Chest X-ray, PA view. Patient: 36 years old, sex M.
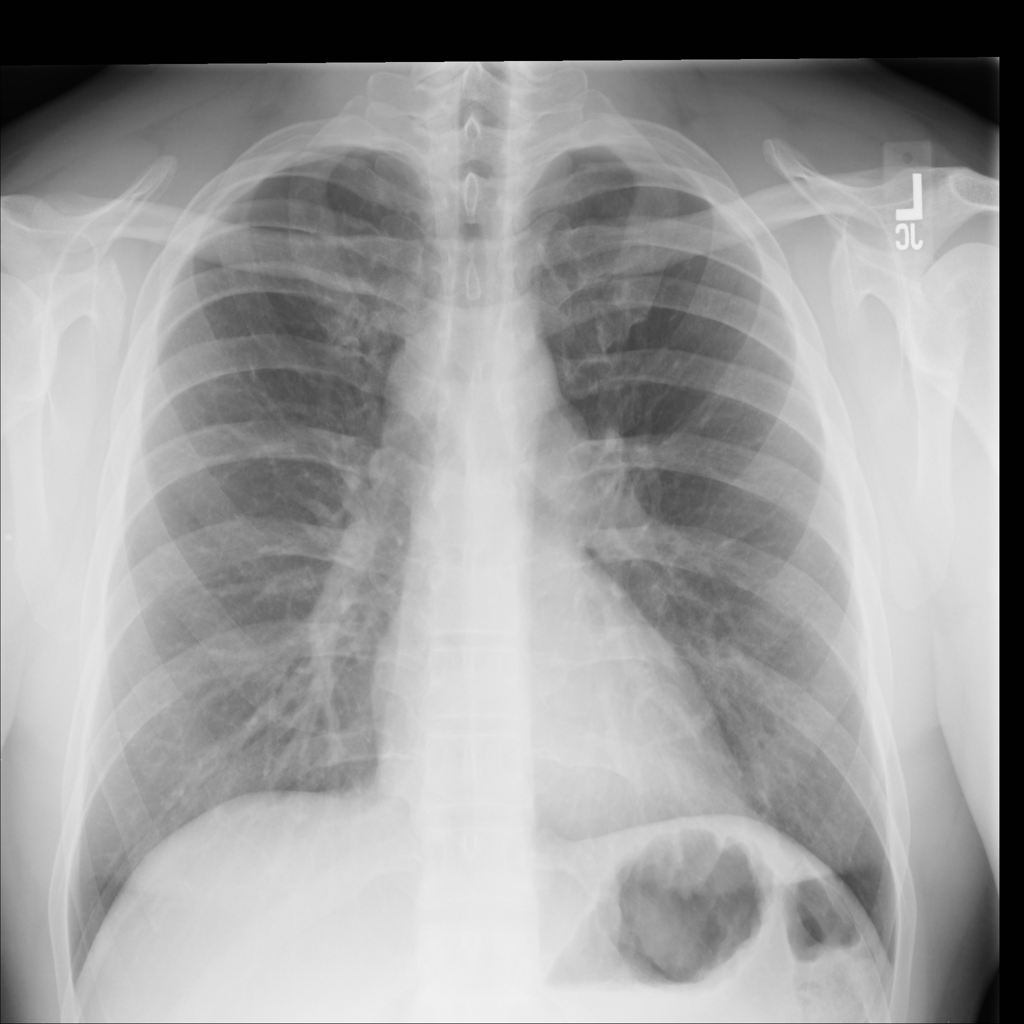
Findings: No Finding